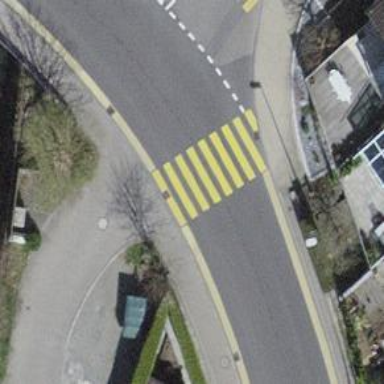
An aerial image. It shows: Uncontrolled zebra crossing on the road.